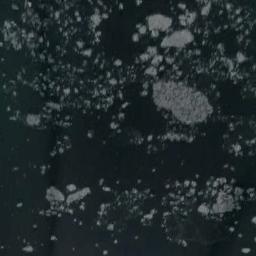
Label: sea_ice